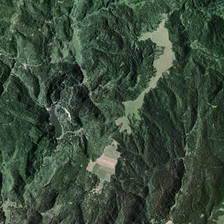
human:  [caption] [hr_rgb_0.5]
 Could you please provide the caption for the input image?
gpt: it is a piece of irregular green mountain .

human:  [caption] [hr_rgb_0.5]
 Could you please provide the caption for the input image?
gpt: it is a piece of irregular green mountain .

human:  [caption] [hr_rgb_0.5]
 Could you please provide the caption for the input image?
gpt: it is a piece of irregular green mountain .

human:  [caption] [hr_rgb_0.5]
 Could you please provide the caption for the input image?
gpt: it is a piece of irregular green mountain .

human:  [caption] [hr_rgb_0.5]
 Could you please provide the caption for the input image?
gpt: it is a piece of irregular green mountain .